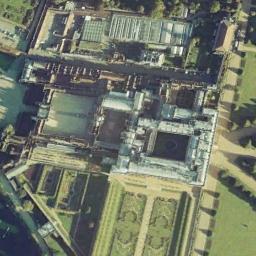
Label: palace